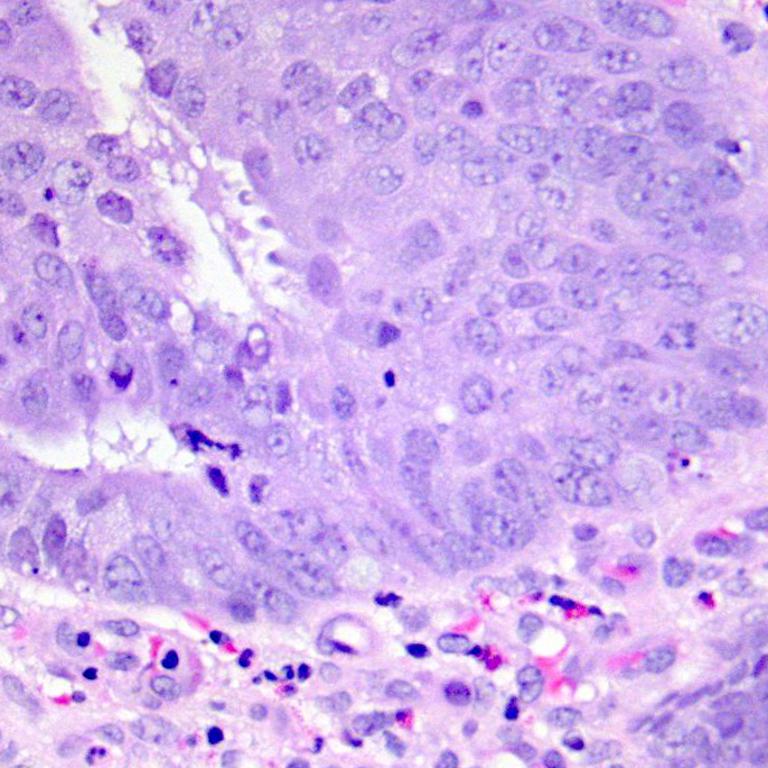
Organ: colon
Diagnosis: adenocarcinomas